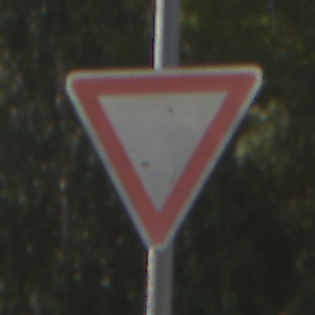
Verkehrszeichen: VorfahrtGewaehren
Umgebung: Outdoor, Nature
Tageszeit: Midday
Wetter: Clear
Licht: Natural
Jahreszeit: Summer
Kontrast: HighContrast